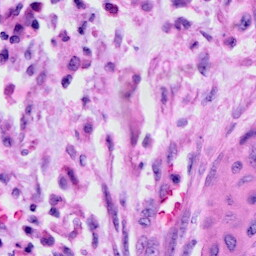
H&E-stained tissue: Cervix